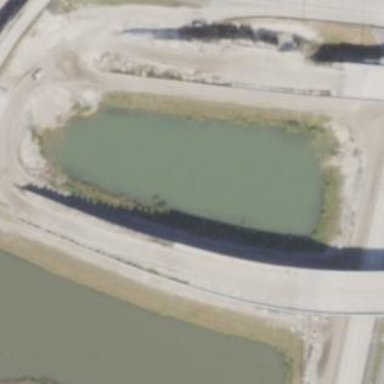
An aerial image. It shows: Water basin with retention on the side of the motorway.